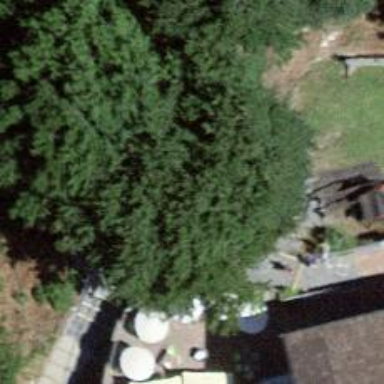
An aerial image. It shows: Brown bench in the vicinity.